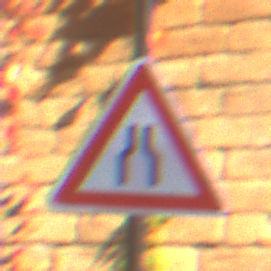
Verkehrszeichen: VerengteFahrbahn
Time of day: MorningAfternoon
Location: Outdoor (Urban)
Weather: Clear
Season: NotSpecified
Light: Natural